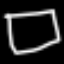
Label: square